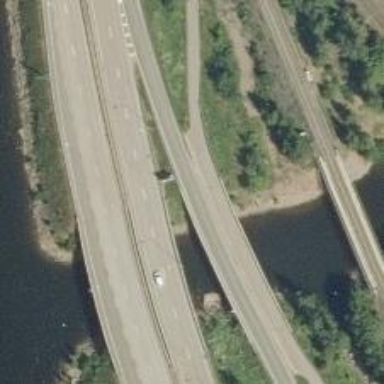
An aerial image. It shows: Trunk link highway bridge.